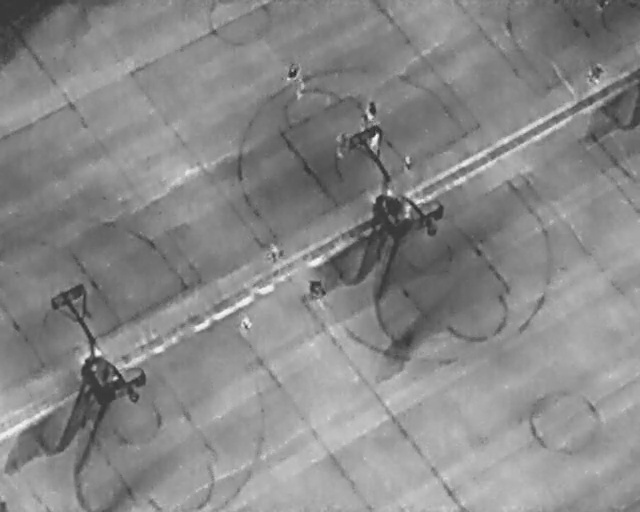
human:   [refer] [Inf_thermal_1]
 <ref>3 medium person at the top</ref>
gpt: <box>[[44, 12, 47, 15, 27], [56, 20, 59, 22, 2], [56, 25, 60, 28, 23]]</box>

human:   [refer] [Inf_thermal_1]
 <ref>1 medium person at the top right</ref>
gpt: <box>[[91, 13, 94, 15, 21]]</box>

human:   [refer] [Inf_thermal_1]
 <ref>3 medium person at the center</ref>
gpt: <box>[[62, 30, 64, 32, 2], [41, 47, 44, 50, 170], [37, 61, 39, 64, 2]]</box>